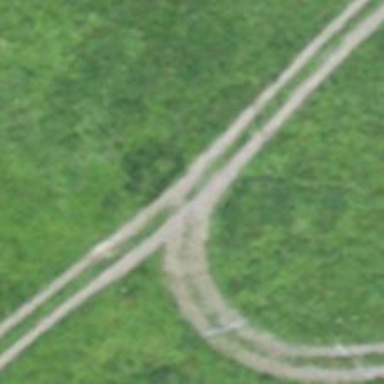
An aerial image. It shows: Unpaved track with grade4 tracktype.